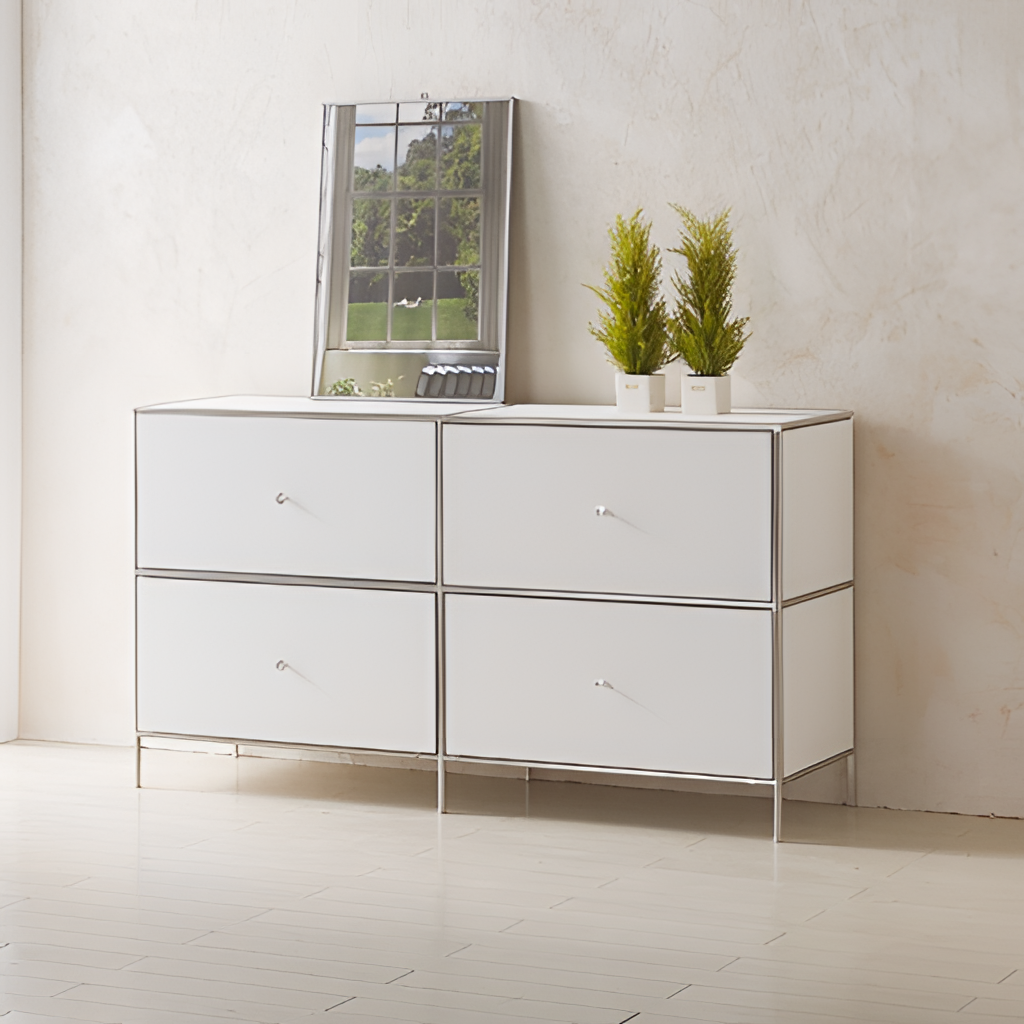
living room, white metal dresser, modern, wood flooring, with plank pattern, plaster wallpaper, with solid pattern